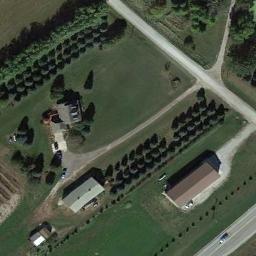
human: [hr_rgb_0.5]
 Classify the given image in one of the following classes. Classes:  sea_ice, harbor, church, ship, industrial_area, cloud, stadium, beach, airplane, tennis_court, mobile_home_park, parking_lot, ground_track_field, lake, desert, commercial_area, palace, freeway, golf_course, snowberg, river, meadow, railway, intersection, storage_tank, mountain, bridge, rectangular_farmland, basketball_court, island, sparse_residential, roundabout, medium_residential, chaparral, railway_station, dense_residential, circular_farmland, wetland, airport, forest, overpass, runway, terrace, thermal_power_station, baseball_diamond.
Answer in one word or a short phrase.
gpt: sparse_residential